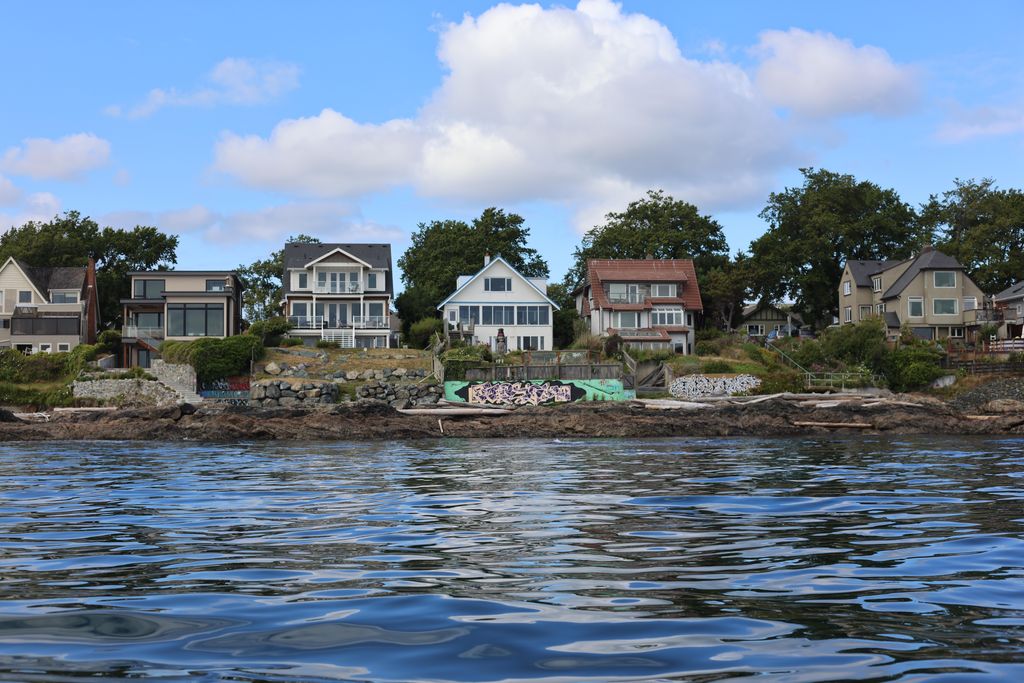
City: victoria